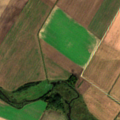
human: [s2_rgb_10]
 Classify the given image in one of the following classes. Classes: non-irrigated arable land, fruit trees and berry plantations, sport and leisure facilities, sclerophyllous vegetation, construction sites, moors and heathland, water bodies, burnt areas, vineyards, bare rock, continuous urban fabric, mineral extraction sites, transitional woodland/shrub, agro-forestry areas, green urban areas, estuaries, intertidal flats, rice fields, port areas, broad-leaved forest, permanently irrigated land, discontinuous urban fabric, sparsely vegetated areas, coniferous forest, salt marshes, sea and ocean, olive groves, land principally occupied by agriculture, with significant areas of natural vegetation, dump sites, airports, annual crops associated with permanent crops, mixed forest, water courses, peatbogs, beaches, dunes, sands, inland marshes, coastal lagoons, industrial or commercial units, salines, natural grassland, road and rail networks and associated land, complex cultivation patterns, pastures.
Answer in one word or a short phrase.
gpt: non-irrigated arable land, land principally occupied by agriculture, with significant areas of natural vegetation